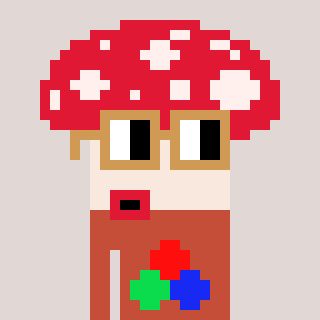
a pixel art character with square brown glasses, a mushroom-shaped head and a rust-colored body on a warm background